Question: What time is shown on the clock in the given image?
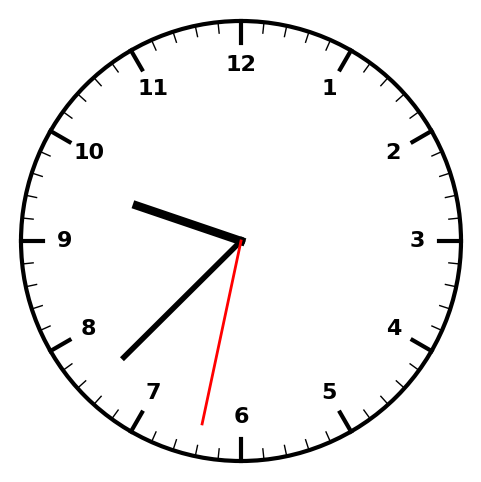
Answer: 09:37:32